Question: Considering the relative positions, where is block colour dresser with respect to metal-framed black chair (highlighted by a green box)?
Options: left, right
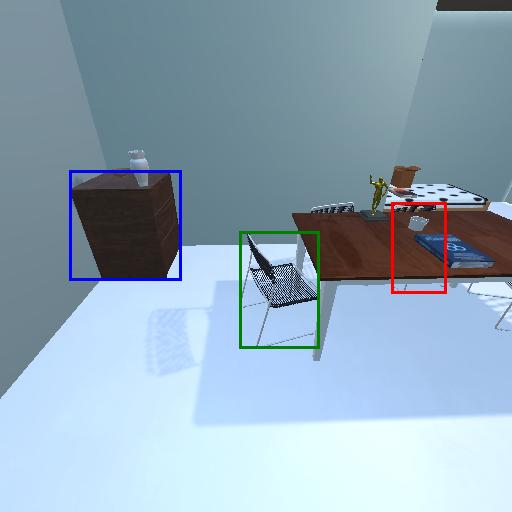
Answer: left